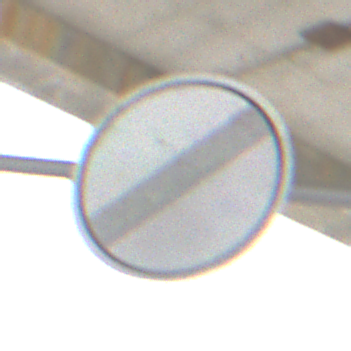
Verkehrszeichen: EndeSaemtlicherBegrenzungen
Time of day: MorningAfternoon
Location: Roofed (Suburban)
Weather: PartlyCloudy
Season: Winter
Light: Natural